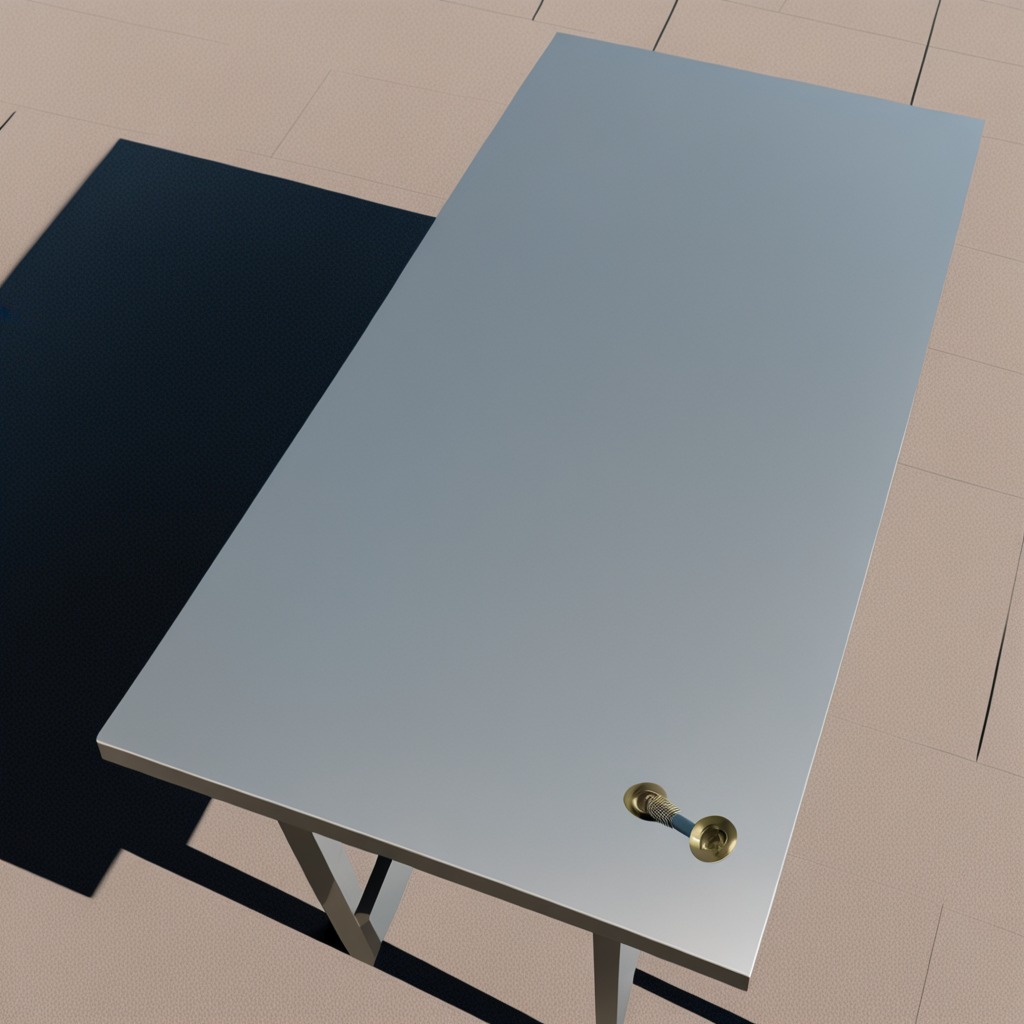
A metal screw lies on a table in a temporary outdoor tool station.